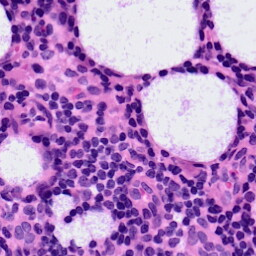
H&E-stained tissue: LymphNode